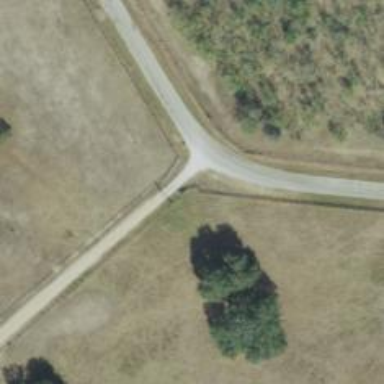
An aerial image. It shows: Unclassified road.